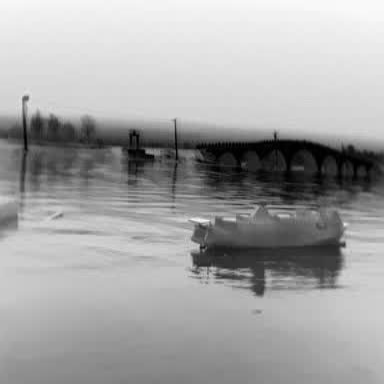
There is a container_ship in the infrared image.